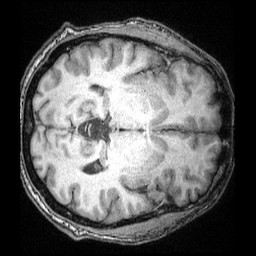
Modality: T1w
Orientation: axial
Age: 34
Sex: male
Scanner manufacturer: siemens
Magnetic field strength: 3 T
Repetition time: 2.4 s
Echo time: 0.00374 s